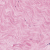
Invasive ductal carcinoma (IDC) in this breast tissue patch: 0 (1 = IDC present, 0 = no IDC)